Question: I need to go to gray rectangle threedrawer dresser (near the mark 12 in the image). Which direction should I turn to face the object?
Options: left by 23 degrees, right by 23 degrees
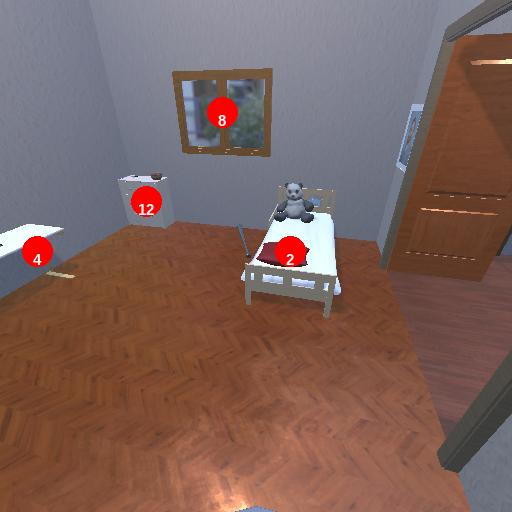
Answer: left by 23 degrees